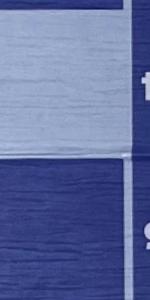
Label: Empty